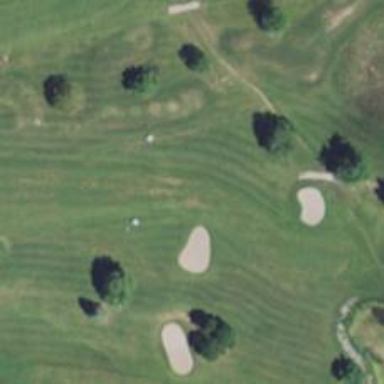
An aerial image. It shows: Golf hole.